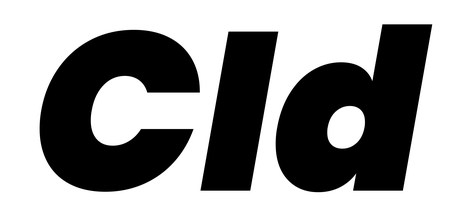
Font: Poppins-BlackItalic